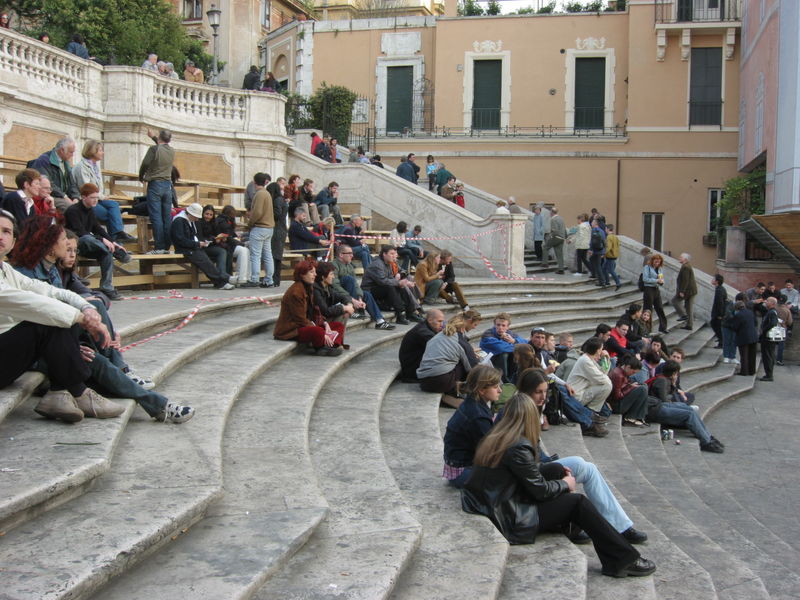
Titel: Rom, Spanische Treppe
Künstler: Francesco de Sanctis
Standort: Rom, Spanische Treppe (EU - I - Latium)
Schlagwörter: blau, gruppe, himmel, menschen, ocker, sitzen, fenster, holz, laterne, licht, marmor, schwarz, weiss, gebäude, haus, rot, leute, architektur, stein, brüstung, gehen, sträucher, sitzend, pflanzen, brunnen, sommer, fassade, italien, tribüne, warm, hof, pause, platz, treppe, treppen, geländer, stufen, foto, fotografie, spanisch, balustrade, menschenmenge, rom, villa, freitreppe, ausruhen, veranstaltung, absperrung, aufbau, touristen, studenten, balsustrade, gegenwart, fotot, aufnahmne, spanische treppe, #grün, absperrband, rium, studenten#